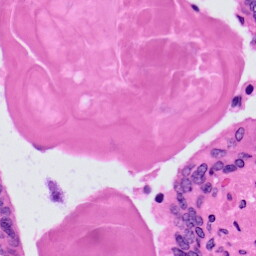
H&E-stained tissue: Prostate